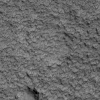
Atmospheric dust classification: not_dusty